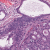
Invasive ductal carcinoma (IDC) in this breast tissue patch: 0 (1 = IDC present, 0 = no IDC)